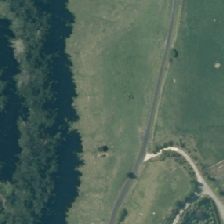
Land cover: high_producing_grassland